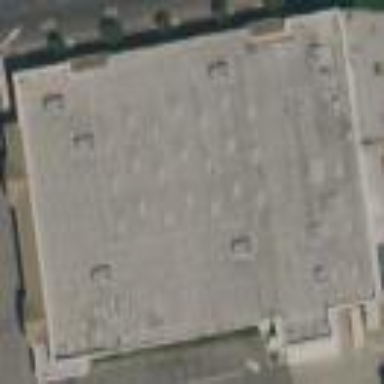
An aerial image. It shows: Retail building.